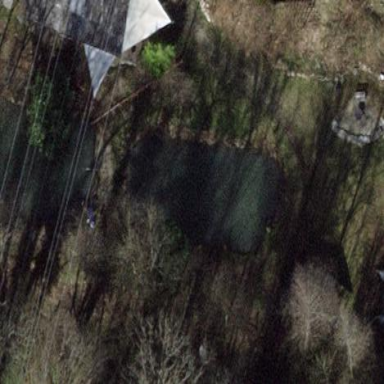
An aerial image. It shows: Pond surrounded by natural water.